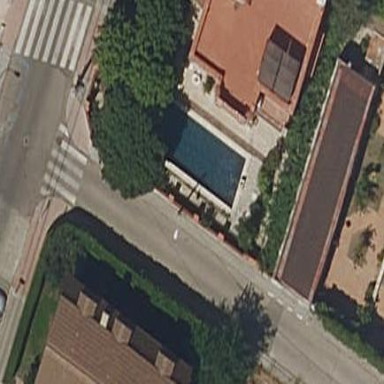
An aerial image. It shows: Swimming pool located in leisure land.